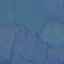
Land use / land cover: Pasture